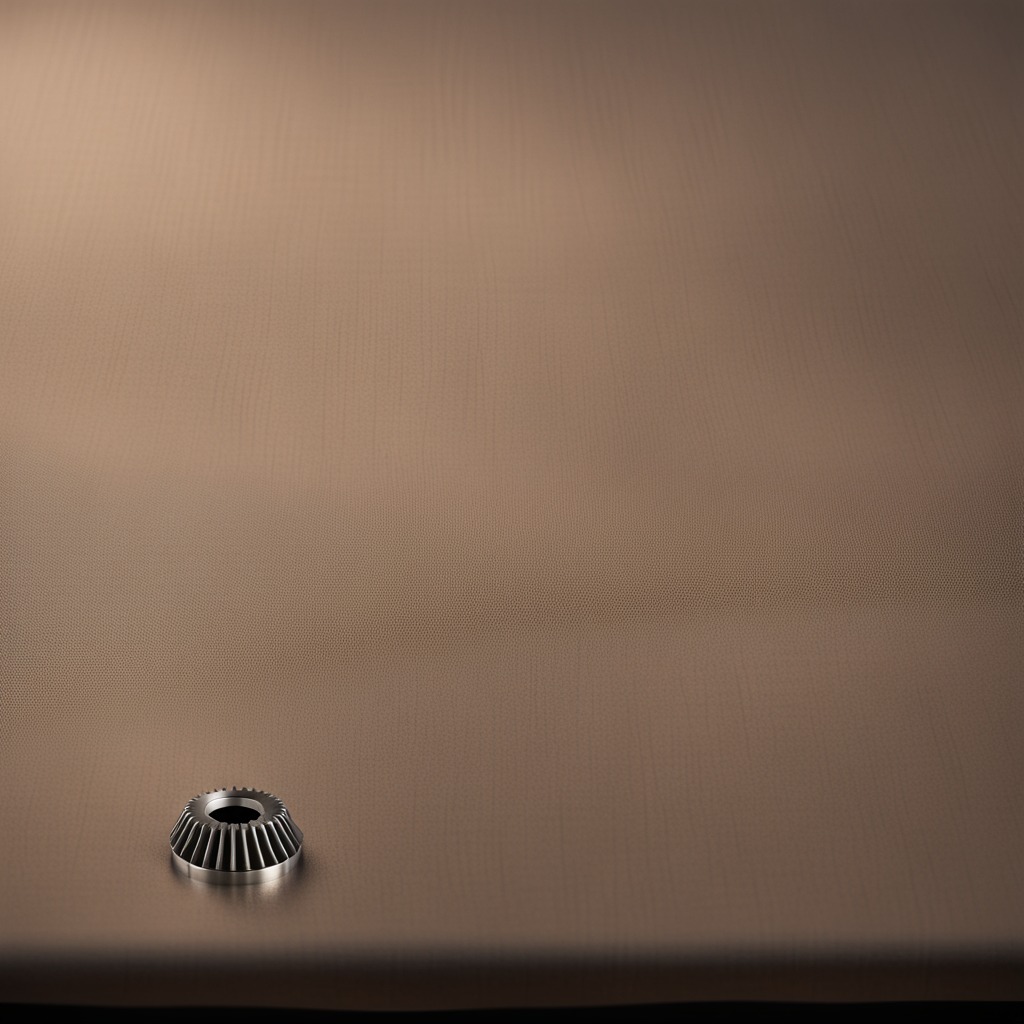
A steel gear with teeth is lying on the wooden table.